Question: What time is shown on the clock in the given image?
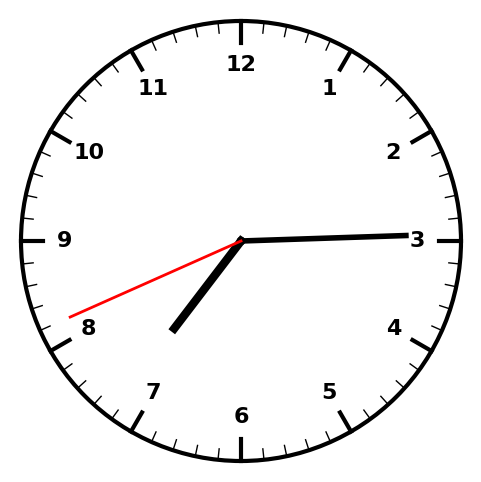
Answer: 07:14:41